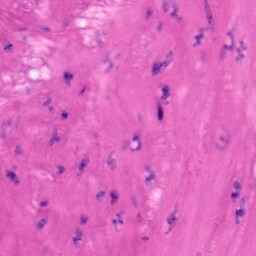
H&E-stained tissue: Skin